Question: I have an issue with the Event-Handling. My Code is as follows:
'''
import tkinter
def my_function(event):
print("Event Char: " + event.char)
print("Input Field: " + my_input.get())
window = tkinter.Tk()
my_input = tkinter.Entry()
my_input.bind("<Key>", my_function)
my_input.grid(row=0, column=1)
window.mainloop()
'''
If I run my programm and enter the letters a, b , c in sequence, then my prints are, as follows:

I do not understand why 'my_input' is lagging behind. Is this a bug? How can I fix this?
Thx in advance
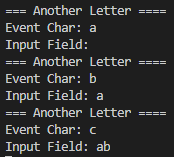
Answer: This is not a bug: The event is triggered before the new character is inserted in the entry field, which is why the entry content is "lagging behind".
To fix this, bind instead to '<KeyRelease>' which is triggered after the character is inserted in the entry field.